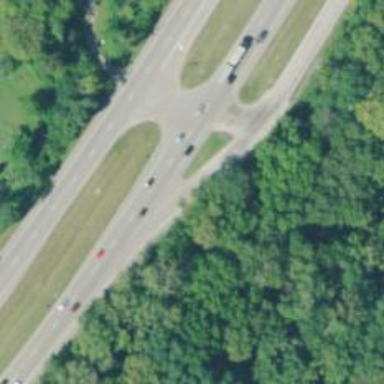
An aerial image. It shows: Trunk link highway.